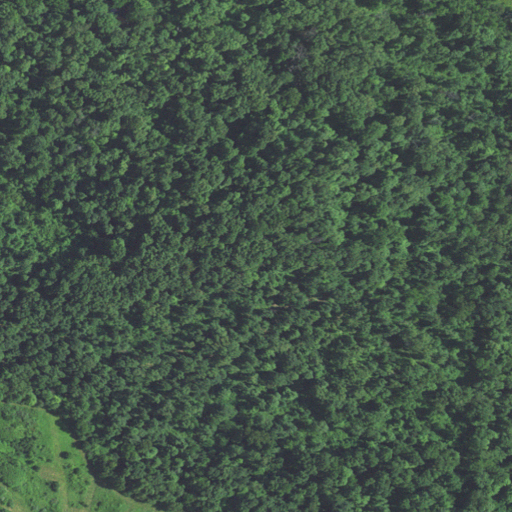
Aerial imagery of mountain in Kentucky named Egypt Knob containing only deciduous forest